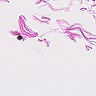
Metastatic tissue present: no